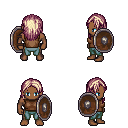
a pixel art fantasy rpg character, male body template, human, dark skin, brown sleeveless shirt, teal pants, white blonde long hairstyle, shield, four views (front, back, left, right), 2x2 character sprite sheet, small pixel art, hard edges, no anti-aliasing